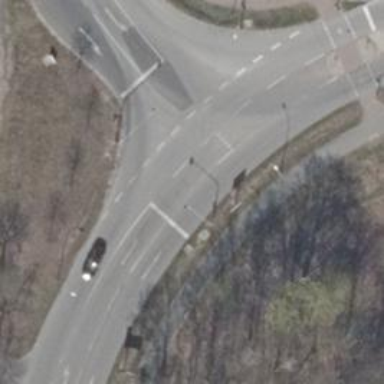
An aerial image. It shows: Road with traffic signals.